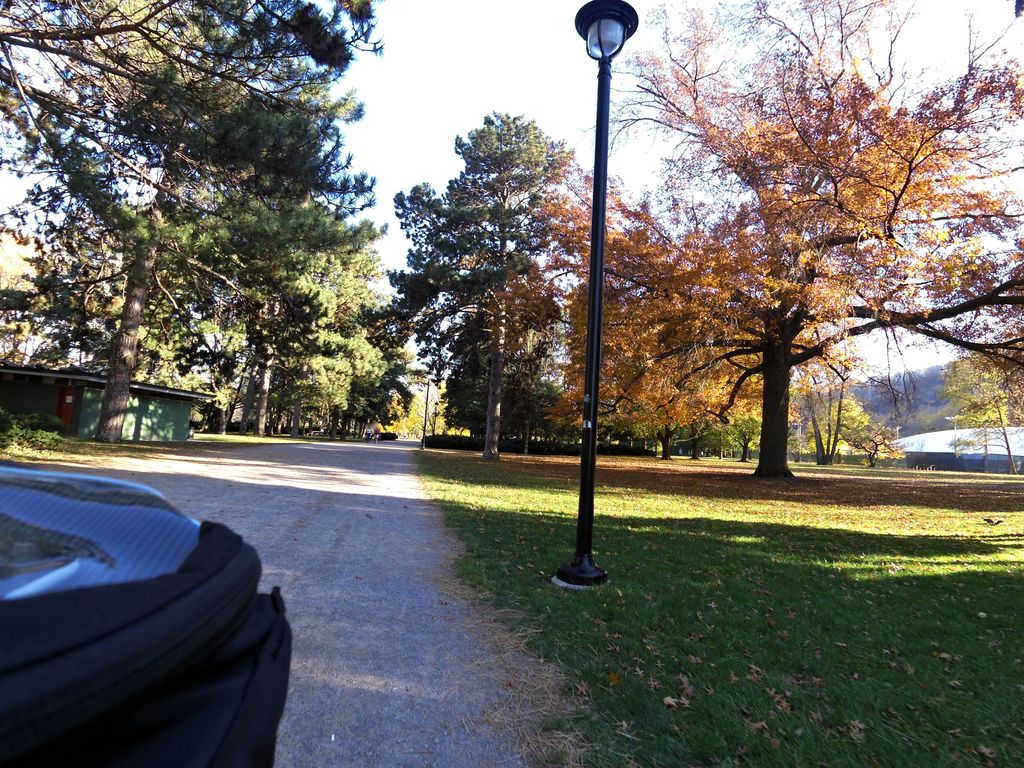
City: hamilton